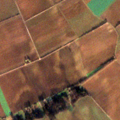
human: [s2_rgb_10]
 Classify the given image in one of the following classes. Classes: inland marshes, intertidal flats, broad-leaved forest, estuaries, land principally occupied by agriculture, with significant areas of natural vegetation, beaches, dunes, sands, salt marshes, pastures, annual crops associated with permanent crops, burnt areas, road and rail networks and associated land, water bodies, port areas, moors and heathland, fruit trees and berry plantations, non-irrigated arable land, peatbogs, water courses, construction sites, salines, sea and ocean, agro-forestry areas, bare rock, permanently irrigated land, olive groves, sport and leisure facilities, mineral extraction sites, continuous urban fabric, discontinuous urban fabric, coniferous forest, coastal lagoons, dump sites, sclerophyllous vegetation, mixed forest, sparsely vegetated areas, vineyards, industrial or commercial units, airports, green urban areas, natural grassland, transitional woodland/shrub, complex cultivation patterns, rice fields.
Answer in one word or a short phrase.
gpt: non-irrigated arable land